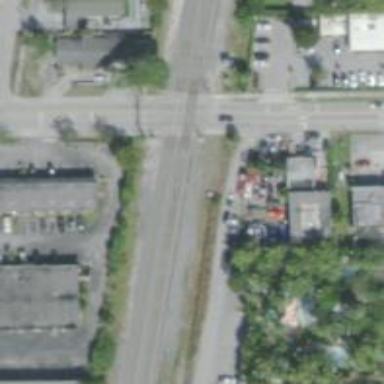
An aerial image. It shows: Railway crossing.